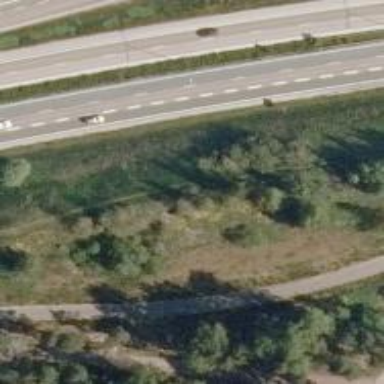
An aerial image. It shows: Path.